【题型】解答题　【知识点】平面几何　【难度】easy
如图，在平行四边形 \(ABCD\) 中，已知对角线 \(AC\) 与 \(BD\) 相交于点 \(O\)，\(AB=10\)，\(AD=6\)，\(\angle DBC=90^\circ\)。

(1) 求 \(DO\) 的长；

(2) 求 \(\triangle DOC\) 的面积
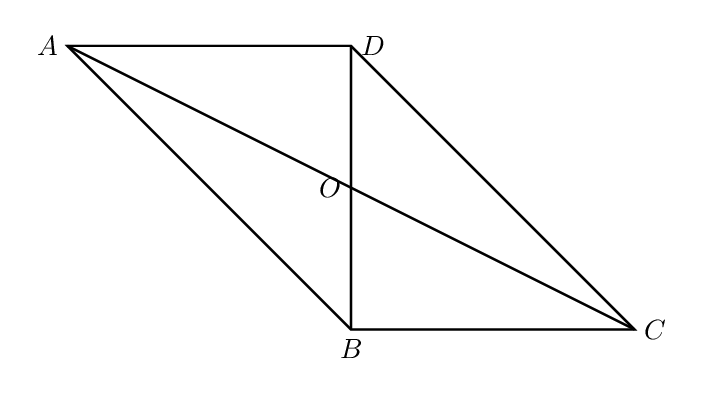
【解答】
【详解】
（1）解：\(\because\) 四边形 \(ABCD\) 是平行四边形，\\
\(\therefore OB=OD\)，\(AD \parallel BC\)。

\(\because \angle DBC=90^\circ\)，\\
\(\therefore \angle ADB=90^\circ\)。

在 \(\text{Rt}\triangle ADB\) 中，\\
\(\because AB=10\)，\(AD=6\)，\\
\(\therefore BD=\sqrt{AB^2-AD^2}=\sqrt{10^2-6^2}=8\)，\\
\(\therefore OD=\dfrac{1}{2}BD=4\)。

（2）解：\(\because\) 四边形 \(ABCD\) 是平行四边形，\\
\(\therefore BC=AD=6\)。

\(\because \angle ADB=90^\circ\)，\\
\(\therefore \triangle DOC\) 的面积为 \(\dfrac{1}{2}OD \cdot BC=\dfrac{1}{2} \times 4 \times 6=12\)。